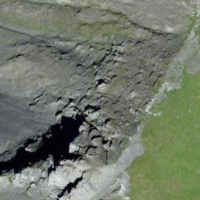
EUNIS habitat code: 48
Species observed at this site:
Silene acaulis